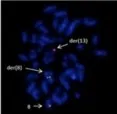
(C) BM smear showed markedly increased abnormal blasts and BM biopsy showed diffuse hyperplasia of immature cells at leukemic stage.
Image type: pathology (fish)